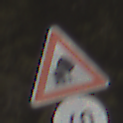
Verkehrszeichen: UnzureichendesLichtraumprofil
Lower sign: Geschwindigkeit60
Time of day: Midday
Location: Outdoor (Nature)
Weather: PartlyCloudy
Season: NotSpecified
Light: Natural